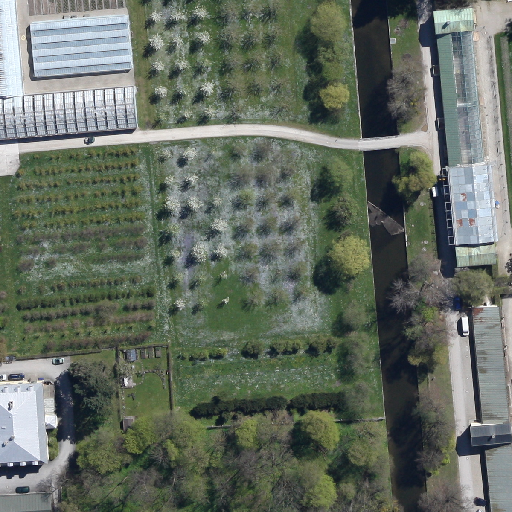
Referring expression: car in the parking area